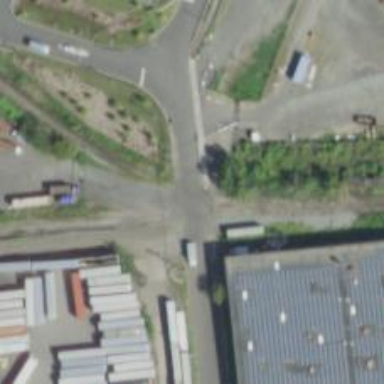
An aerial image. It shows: Rail spur service.